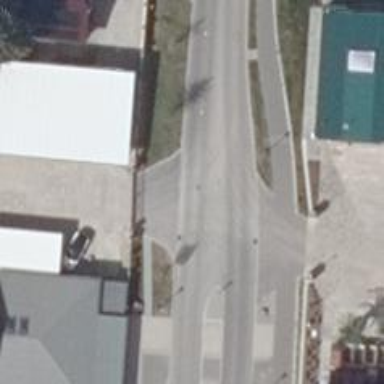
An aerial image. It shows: Tertiary road with asphalt surface and cycle lane.